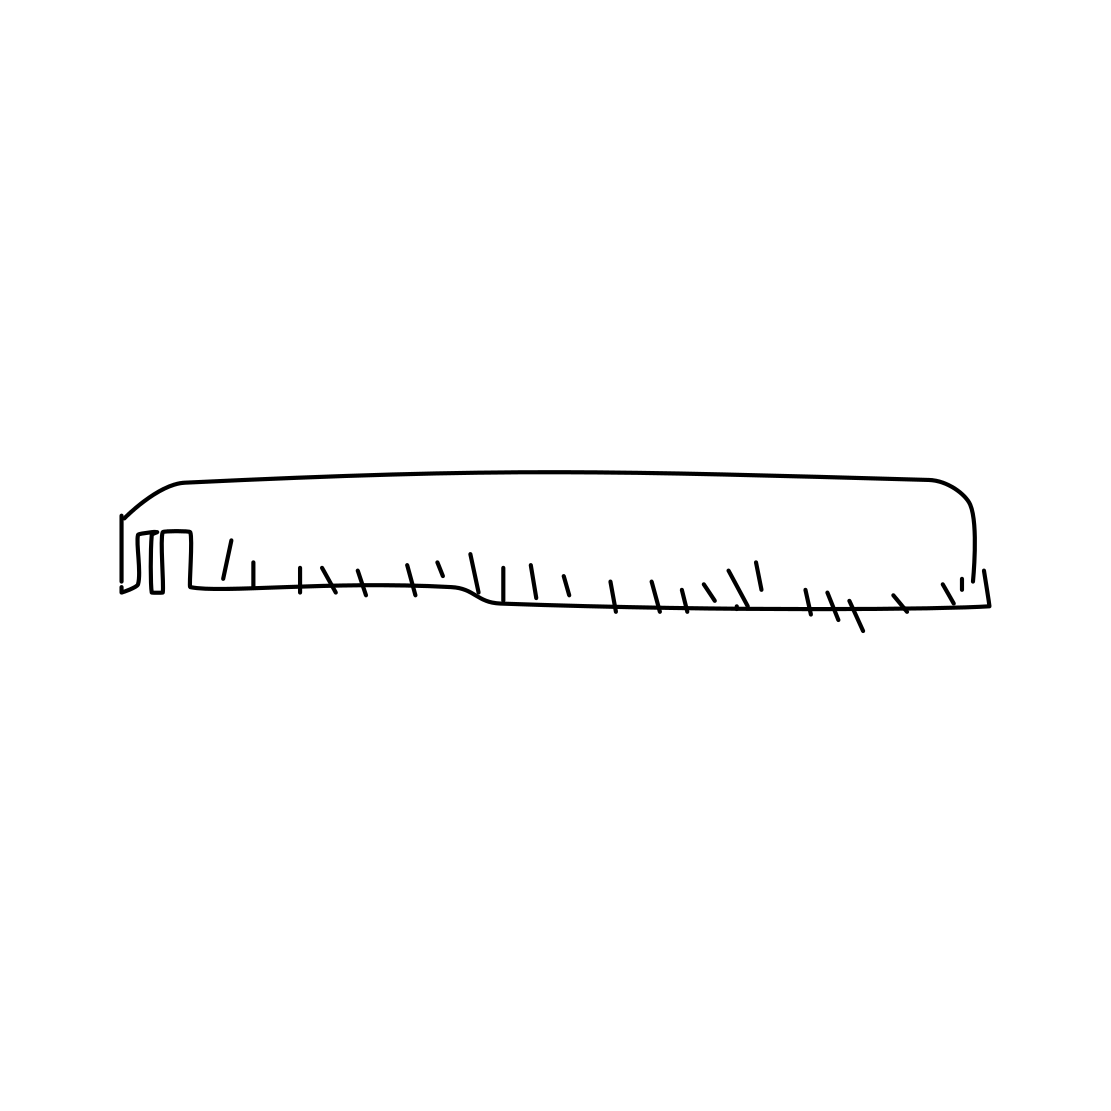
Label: comb